Question: I want to design a checkbox look like this:

I can do it on html with table.
But I have no idea how to work on android.
Please give me some hint!
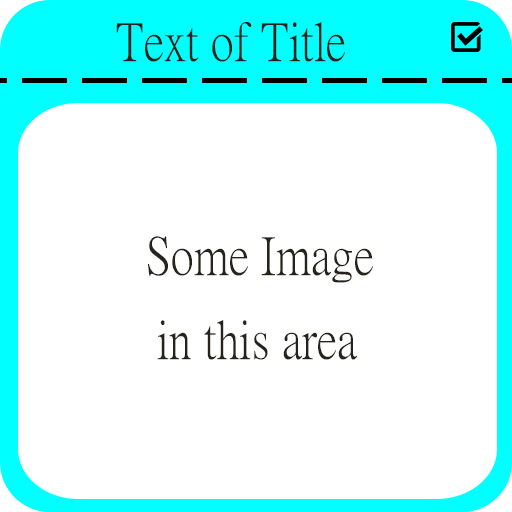
Answer: Make a custom layout.
'''
<RelativeLayout xmlns:android="http://schemas.android.com/apk/res/android"
android:layout_width="match_parent"
android:layout_height="wrap_content"
>
<TextView
android:id="@+id/title"
android:layout_width="wrap_content"
android:layout_height="wrap_content"
android:layout_alignParentLeft="true"
/>
<CheckBox android:id="@+id/checkbox"
android:layout_alignParentRight="true"
android:layout_width="wrap_content"
android:layout_height="wrap_content"
android:layout_toRightOf="@id/title"
/>
<ImageView android:id="+id/image"
android:layout_alignParentRight="true"
android:layout_width="match_parent"
android:layout_height="wrap_content"
android:layout_alignParentBottom="true"
</RelativeLayout>
'''
Or something similar.